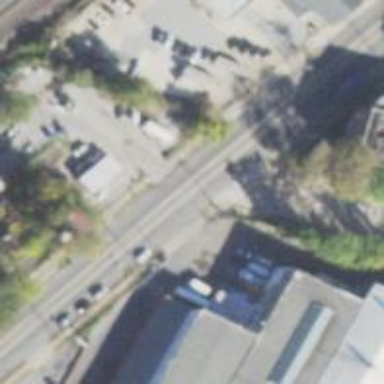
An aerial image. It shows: Tram level crossing on the railway.